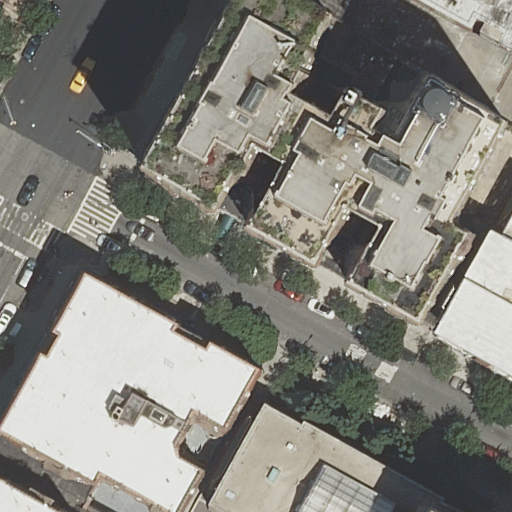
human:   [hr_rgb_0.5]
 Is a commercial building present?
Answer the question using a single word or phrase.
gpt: no

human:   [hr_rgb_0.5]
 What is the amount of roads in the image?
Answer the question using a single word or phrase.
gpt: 3

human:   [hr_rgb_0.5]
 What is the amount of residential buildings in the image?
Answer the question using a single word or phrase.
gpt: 6

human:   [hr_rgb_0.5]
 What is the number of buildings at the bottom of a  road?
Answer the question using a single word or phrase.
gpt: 4

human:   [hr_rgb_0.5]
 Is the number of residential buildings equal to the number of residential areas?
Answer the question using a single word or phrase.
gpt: no

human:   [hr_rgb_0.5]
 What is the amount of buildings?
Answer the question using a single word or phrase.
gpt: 6

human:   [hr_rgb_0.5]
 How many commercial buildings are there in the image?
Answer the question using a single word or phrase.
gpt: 0

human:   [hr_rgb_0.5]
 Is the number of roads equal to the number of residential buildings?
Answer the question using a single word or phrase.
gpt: no

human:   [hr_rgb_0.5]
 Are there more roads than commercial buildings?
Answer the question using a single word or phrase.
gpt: yes

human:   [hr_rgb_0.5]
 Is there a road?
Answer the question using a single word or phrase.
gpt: yes

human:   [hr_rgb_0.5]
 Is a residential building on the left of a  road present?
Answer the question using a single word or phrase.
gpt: yes

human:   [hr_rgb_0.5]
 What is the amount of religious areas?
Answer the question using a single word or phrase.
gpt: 0

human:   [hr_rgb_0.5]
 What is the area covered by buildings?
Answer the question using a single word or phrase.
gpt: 4420m2

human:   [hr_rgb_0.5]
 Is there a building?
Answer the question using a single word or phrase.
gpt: yes

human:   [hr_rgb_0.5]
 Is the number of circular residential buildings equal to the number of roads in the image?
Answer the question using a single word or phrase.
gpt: no

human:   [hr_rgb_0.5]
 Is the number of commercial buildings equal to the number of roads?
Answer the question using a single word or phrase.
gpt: no

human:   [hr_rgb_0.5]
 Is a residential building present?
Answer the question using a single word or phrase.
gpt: yes

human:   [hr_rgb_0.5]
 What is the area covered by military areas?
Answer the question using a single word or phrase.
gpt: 0m2

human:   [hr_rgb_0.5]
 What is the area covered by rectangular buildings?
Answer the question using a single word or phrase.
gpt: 305m2

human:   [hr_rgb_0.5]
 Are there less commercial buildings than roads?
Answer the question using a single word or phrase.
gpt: yes

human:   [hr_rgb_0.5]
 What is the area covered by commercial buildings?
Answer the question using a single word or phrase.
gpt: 0m2

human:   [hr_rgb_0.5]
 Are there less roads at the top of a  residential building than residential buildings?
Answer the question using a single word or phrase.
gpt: yes

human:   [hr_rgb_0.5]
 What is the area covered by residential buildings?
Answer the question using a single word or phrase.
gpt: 4420m2

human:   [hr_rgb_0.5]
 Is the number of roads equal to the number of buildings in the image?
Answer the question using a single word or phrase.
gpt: no

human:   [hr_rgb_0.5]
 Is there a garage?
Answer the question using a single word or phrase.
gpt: no

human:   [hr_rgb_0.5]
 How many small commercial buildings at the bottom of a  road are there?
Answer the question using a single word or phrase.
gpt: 0

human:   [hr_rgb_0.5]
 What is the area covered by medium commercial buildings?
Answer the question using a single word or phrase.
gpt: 0m2

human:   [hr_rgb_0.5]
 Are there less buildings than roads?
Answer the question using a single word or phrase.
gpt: no

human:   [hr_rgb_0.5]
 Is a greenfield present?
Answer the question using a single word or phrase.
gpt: no

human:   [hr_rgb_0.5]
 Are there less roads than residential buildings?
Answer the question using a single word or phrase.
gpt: yes

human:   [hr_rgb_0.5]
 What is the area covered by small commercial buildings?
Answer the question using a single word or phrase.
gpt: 0m2

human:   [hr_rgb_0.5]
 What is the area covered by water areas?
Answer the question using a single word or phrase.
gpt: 0m2

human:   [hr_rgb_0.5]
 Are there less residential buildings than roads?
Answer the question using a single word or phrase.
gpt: no

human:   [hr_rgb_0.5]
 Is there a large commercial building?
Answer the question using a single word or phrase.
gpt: no

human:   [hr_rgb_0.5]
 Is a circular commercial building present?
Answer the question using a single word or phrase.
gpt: no

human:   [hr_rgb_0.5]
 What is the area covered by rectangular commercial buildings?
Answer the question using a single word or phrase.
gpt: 0m2

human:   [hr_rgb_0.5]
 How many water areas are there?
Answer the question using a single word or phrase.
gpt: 0

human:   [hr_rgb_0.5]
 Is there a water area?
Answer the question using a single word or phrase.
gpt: no

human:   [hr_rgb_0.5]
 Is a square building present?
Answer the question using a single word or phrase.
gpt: no

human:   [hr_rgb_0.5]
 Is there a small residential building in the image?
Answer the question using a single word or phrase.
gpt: yes

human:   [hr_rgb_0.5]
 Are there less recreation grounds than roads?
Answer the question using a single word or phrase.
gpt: yes

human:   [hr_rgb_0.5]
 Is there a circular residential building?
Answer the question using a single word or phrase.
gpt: no

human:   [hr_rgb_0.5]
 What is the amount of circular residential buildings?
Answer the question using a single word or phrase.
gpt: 0

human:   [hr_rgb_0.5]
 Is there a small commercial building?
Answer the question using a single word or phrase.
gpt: no

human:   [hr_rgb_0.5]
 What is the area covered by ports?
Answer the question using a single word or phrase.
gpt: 0m2

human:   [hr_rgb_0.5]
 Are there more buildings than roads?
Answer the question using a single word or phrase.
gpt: yes

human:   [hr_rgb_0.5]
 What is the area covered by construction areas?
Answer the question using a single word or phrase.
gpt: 0m2

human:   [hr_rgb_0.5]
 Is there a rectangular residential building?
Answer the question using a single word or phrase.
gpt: yes

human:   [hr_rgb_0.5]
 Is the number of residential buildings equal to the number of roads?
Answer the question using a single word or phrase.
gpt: no

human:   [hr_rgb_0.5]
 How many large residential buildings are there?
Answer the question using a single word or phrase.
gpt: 3

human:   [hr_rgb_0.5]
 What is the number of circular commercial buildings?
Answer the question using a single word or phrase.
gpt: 0

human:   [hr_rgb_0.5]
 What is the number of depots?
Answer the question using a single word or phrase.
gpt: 0

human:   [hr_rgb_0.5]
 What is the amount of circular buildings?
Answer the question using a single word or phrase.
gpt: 0

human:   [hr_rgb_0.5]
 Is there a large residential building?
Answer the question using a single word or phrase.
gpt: yes

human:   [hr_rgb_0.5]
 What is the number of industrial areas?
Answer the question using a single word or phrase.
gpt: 0

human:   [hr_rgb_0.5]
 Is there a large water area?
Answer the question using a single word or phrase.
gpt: no

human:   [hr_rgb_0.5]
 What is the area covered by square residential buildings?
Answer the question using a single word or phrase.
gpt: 0m2

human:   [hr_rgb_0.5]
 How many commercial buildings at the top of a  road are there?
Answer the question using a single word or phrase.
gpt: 0

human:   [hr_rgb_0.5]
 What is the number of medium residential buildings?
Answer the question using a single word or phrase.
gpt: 1

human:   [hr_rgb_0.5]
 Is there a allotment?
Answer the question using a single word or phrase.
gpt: no

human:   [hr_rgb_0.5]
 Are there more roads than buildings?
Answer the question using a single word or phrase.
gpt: no

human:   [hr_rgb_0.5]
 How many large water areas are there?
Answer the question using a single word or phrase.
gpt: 0

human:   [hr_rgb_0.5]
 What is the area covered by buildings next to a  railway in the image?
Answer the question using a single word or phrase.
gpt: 0m2

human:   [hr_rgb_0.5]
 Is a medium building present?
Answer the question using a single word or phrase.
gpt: yes